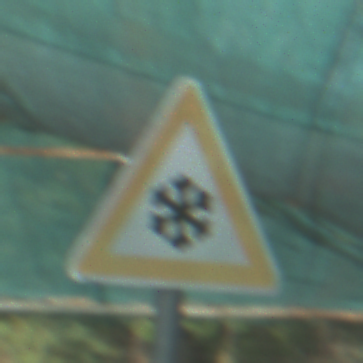
Verkehrszeichen: SchneeOderEisglaette
Umgebung: Roofed, Special
Tageszeit: MorningAfternoon
Wetter: PartlyCloudy
Licht: Natural
Jahreszeit: NotSpecified
Kontrast: MediumContrast